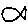
Label: fish